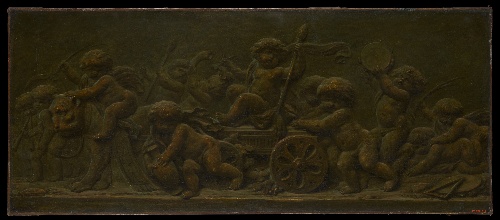
Title: The Triumph of Bacchus
Artist: Piat Joseph Sauvage
Artist bio: Flemish, Tournai 1744–1818 Tournai
Date: 1780s
Object type: Painting, grisaille overdoor
Classification: Paintings
Medium: Oil on canvas
Dimensions: 14 x 32 7/8 in. (35.6 x 83.5 cm)
Department: European Paintings
Credit line: Gift of J. Pierpont Morgan, 1906
Accession year: 1907
Repository: Metropolitan Museum of Art, New York, NY
Tags: Bacchus|Putti|Chariots